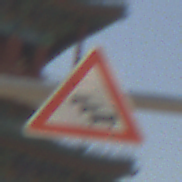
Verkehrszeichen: Stau
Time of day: MorningAfternoon
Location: Outdoor (Suburban)
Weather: Clear
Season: NotSpecified
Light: Natural